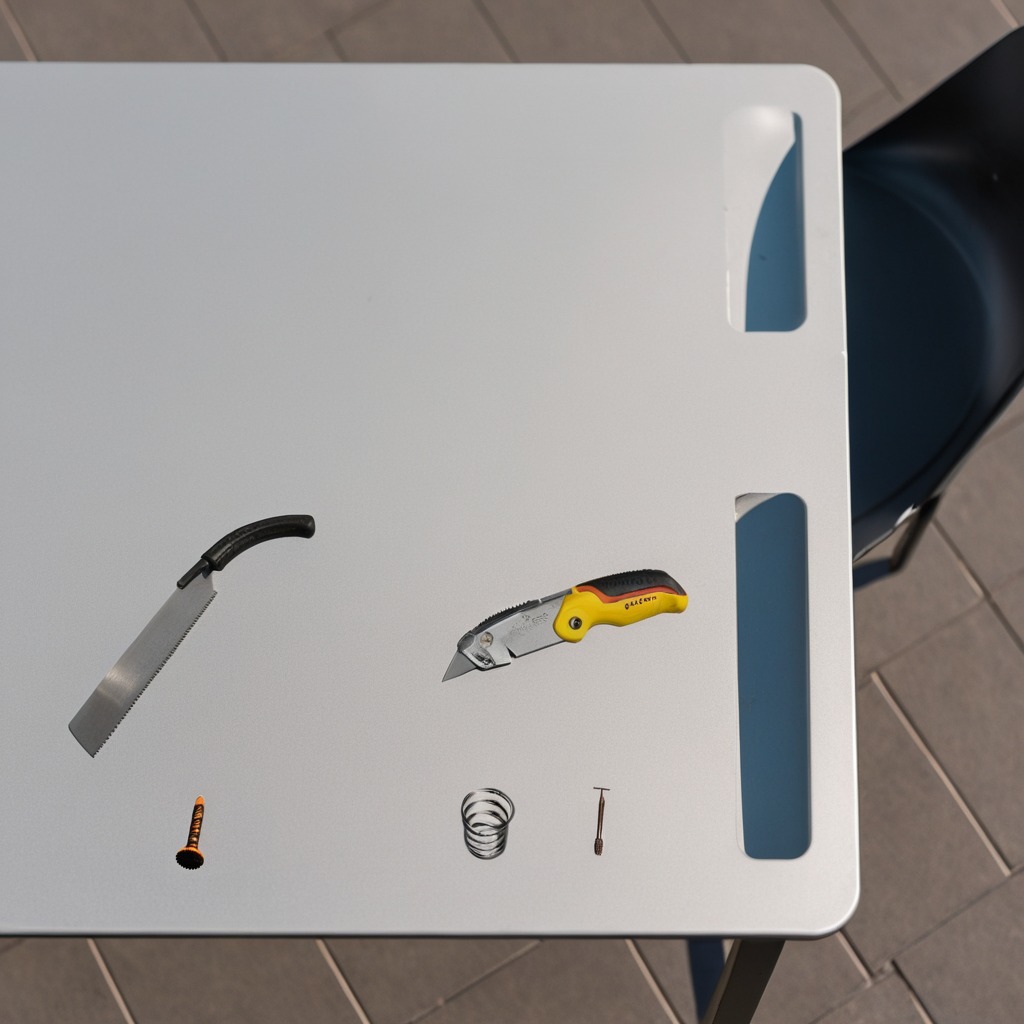
A utility knife, a metal machine screw, an iron nail, a coiled metal spring, and a handheld metal saw are lying on the clean utility table.